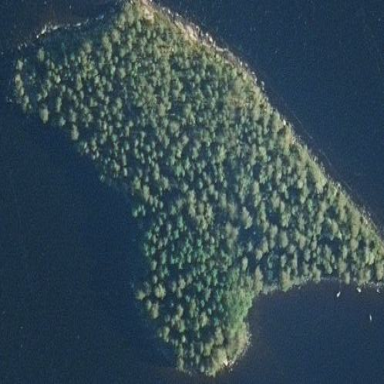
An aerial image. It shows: Nature reserve islet within woodland area.